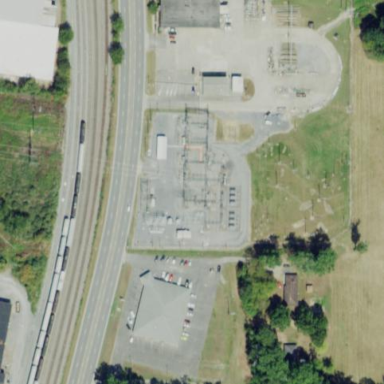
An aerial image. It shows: Distribution substation surrounded by fence.